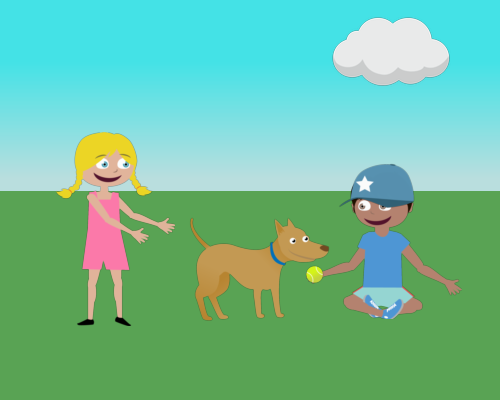
A medium-sized cloud is on the right side of the sky. A large girl stands on the left, smiling and reaching out. Next to her is a large boy sitting with a tennis ball. Between them is a dog facing right.